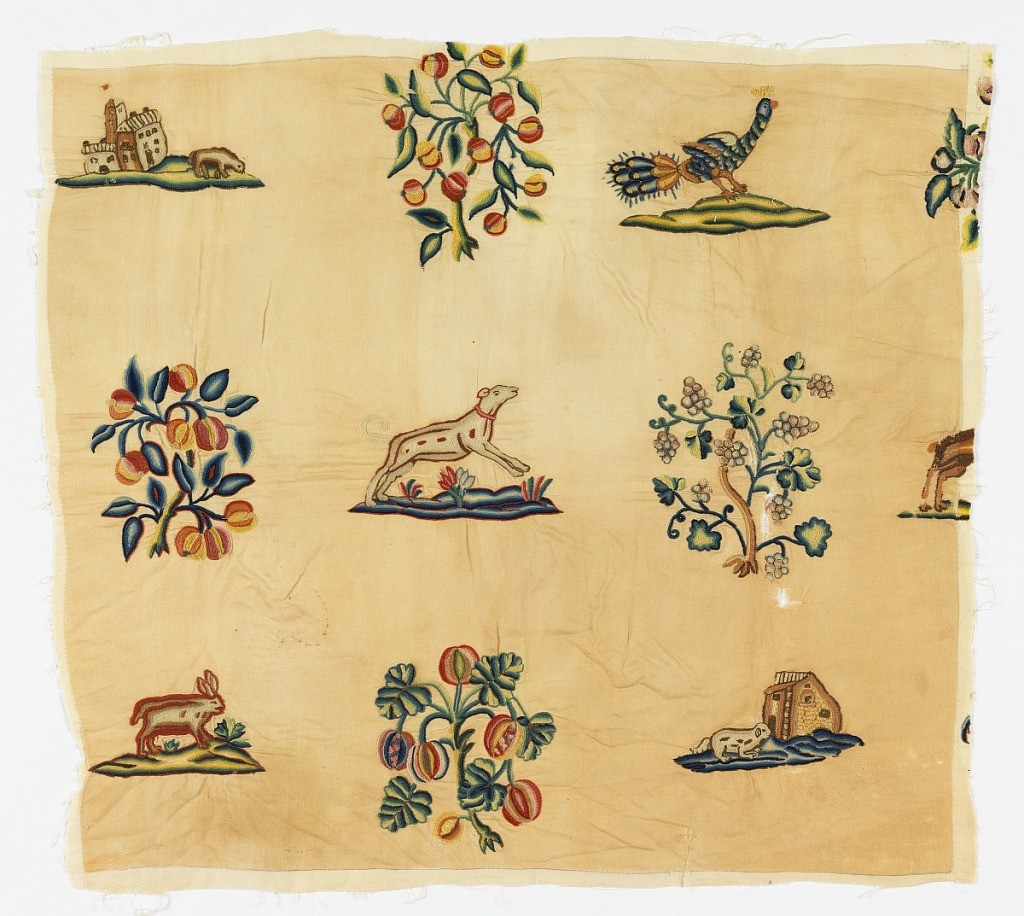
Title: Fragment
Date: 18th century
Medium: crewel wool on cotton Technique: Uncounted stitches chain stitch [done with a needle] and knots and satin stitch on a 2/2 twill foundation.
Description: Piece of crewel embroidery colored yarns with scattered motifs in a grid arrangement.  The motifs do not repeat in a regular manner but alternate a florral motif [8 different ones, sometmes facing in different directions] with an animal or bird motif [8 different ones]   Different colors are used when a motif is repeated.